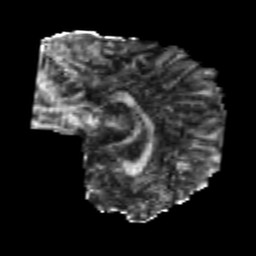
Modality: FA
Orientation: sagittal
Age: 24
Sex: male
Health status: healthy
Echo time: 0.074 s